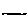
Label: line